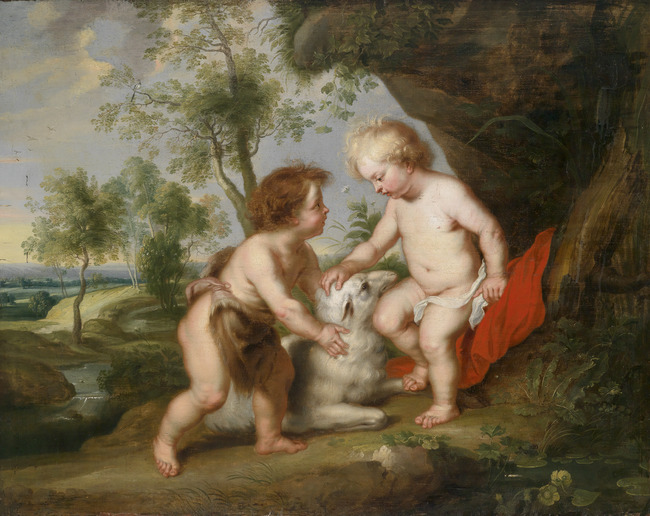
Title: Christ and John the Baptist as children in a landscape
Artist: studio of Peter Paul Rubens
Earliest date: 1615
Latest date: 1625
Genre: painting
Iconography: cattle
Keywords: Christian religious scene, in a forest landscape, child, lamb, nude, drapery (clothing)